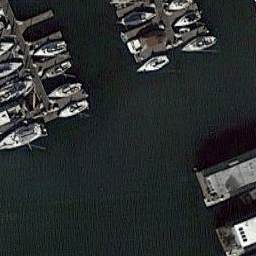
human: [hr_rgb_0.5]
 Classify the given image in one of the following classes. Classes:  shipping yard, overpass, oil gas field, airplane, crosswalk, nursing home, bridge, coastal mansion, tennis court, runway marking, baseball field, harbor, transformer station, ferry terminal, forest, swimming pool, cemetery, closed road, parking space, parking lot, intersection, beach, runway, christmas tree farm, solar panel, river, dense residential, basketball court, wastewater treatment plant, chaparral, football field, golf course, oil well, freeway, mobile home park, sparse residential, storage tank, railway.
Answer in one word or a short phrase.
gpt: harbor